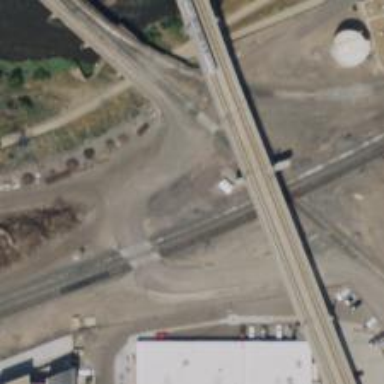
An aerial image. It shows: Junction on the railway.